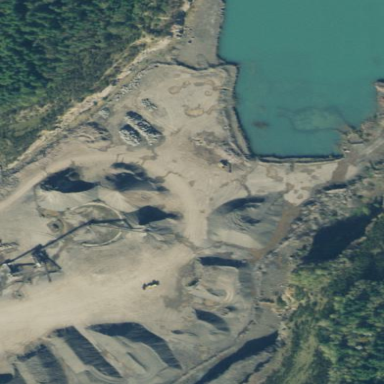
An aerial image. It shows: Quarry area rich in gravel resources.